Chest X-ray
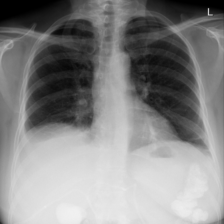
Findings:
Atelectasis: positive
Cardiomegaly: negative
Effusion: negative
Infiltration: negative
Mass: negative
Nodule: negative
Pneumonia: negative
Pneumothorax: negative
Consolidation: negative
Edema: negative
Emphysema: negative
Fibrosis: negative
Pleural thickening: negative
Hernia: negative